A spectrogram of one vibration snapshot from a rotating bearing is shown (time on one axis, frequency on the other). Diagnose the bearing from this image, choosing from: normal, inner_race, outer_race, ball.
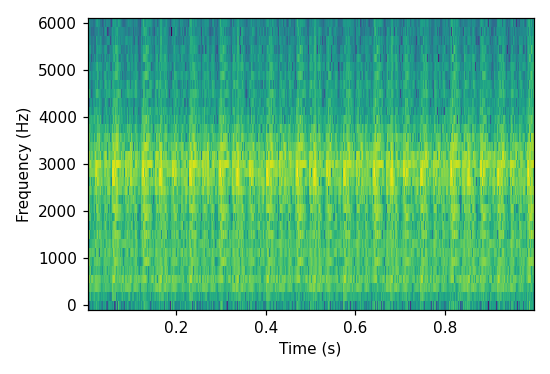
Answer: outer_race